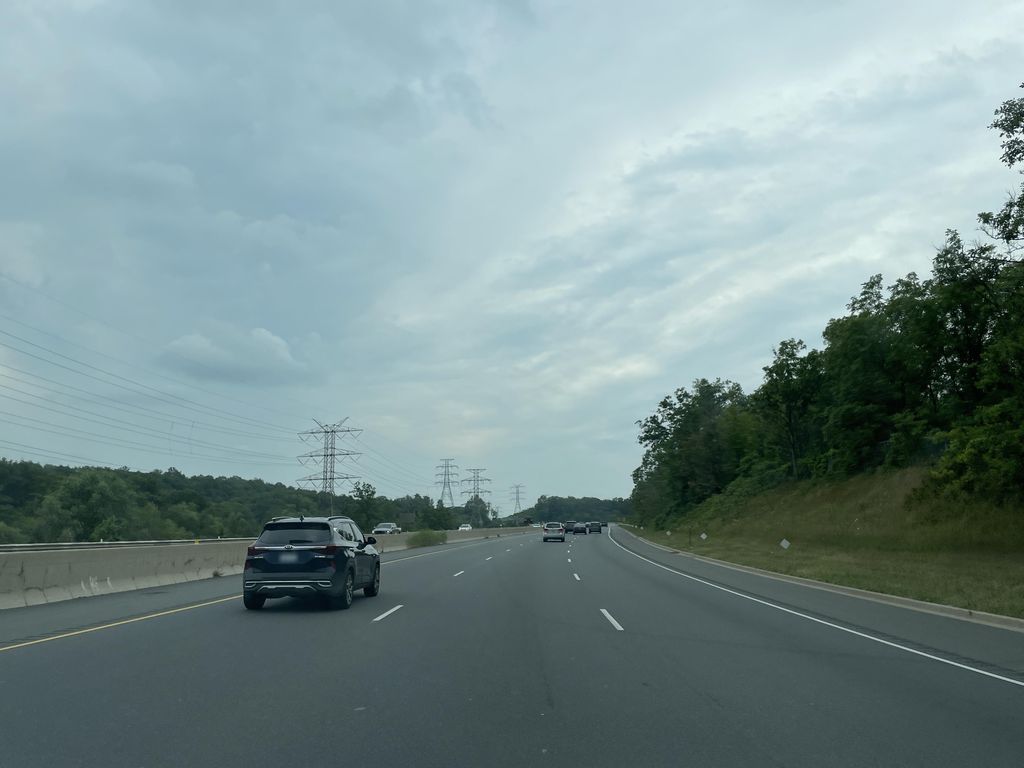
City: hamilton